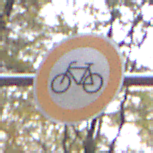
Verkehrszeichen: VerbotRadverkehr
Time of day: MorningAfternoon
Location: Outdoor (Nature)
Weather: Overcast
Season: Autumn
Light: Natural